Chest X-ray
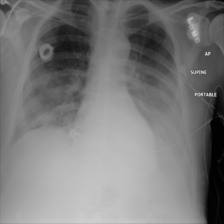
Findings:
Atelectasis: negative
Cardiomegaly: negative
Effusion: positive
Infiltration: negative
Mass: negative
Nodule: negative
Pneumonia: negative
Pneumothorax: negative
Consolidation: negative
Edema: negative
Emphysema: negative
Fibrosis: negative
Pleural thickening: negative
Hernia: negative